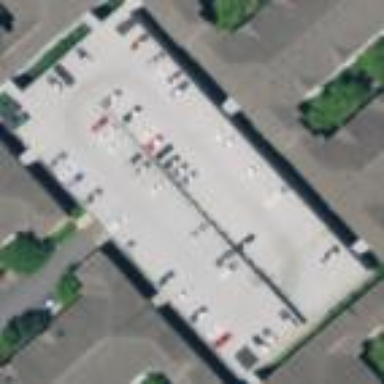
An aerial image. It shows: Multi-storey parking building.